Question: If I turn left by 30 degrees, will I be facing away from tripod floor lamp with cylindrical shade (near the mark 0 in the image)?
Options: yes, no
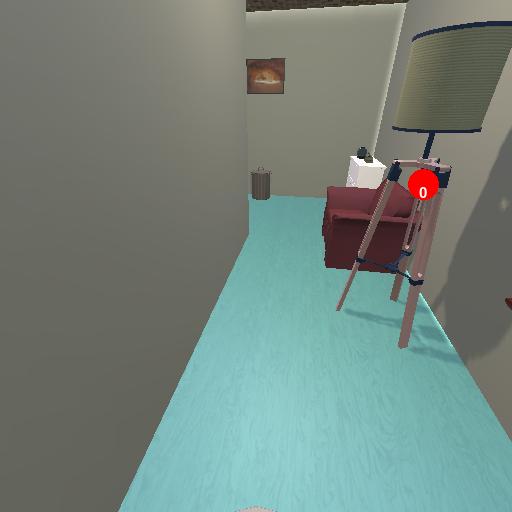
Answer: yes